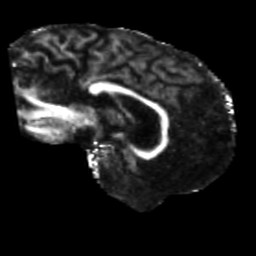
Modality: FA
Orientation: sagittal
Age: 58
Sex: male
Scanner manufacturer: siemens
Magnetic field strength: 3 T
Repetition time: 5.25 s
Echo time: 0.08 s